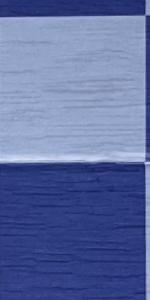
Label: Empty